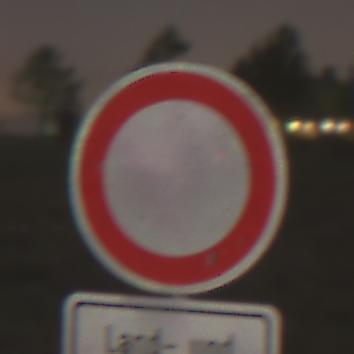
Verkehrszeichen: VerbotFahrzeugeAllerArt
Zusatzzeichen unten: BesondereFahrzeugeUndTransportgueter8
Umgebung: Outdoor, Nature
Tageszeit: Night
Wetter: Overcast
Licht: Artificial
Jahreszeit: NotSpecified
Kontrast: LowContrast